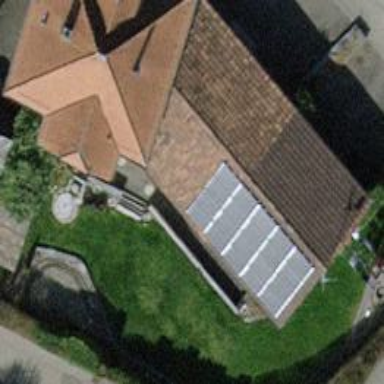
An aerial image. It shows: Solar power generator using photovoltaic method with solar photovoltaic panel types.